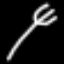
Label: fork